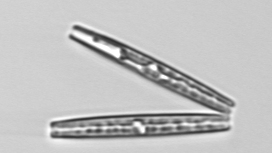
Label: Thalassionema